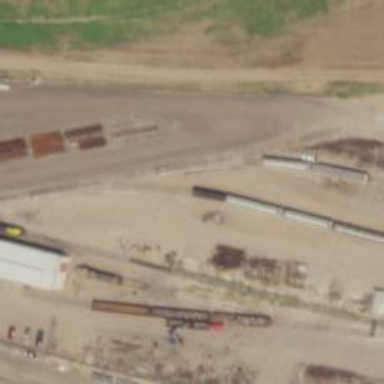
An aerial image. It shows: Railway siding for service.